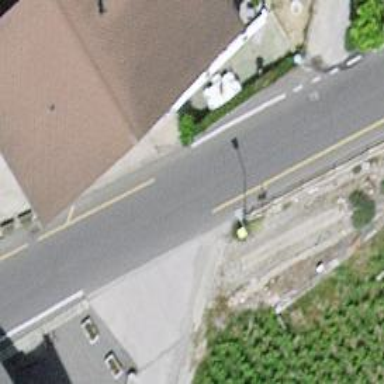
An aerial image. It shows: Bus stop with platform for public transport.